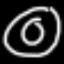
Label: donut